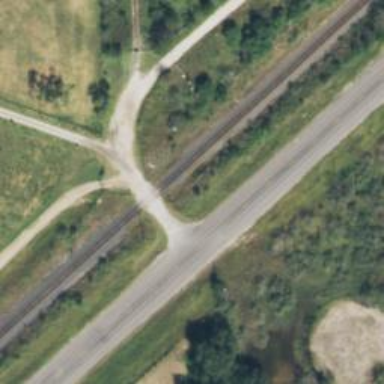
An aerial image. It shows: Railway level crossing.